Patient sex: F
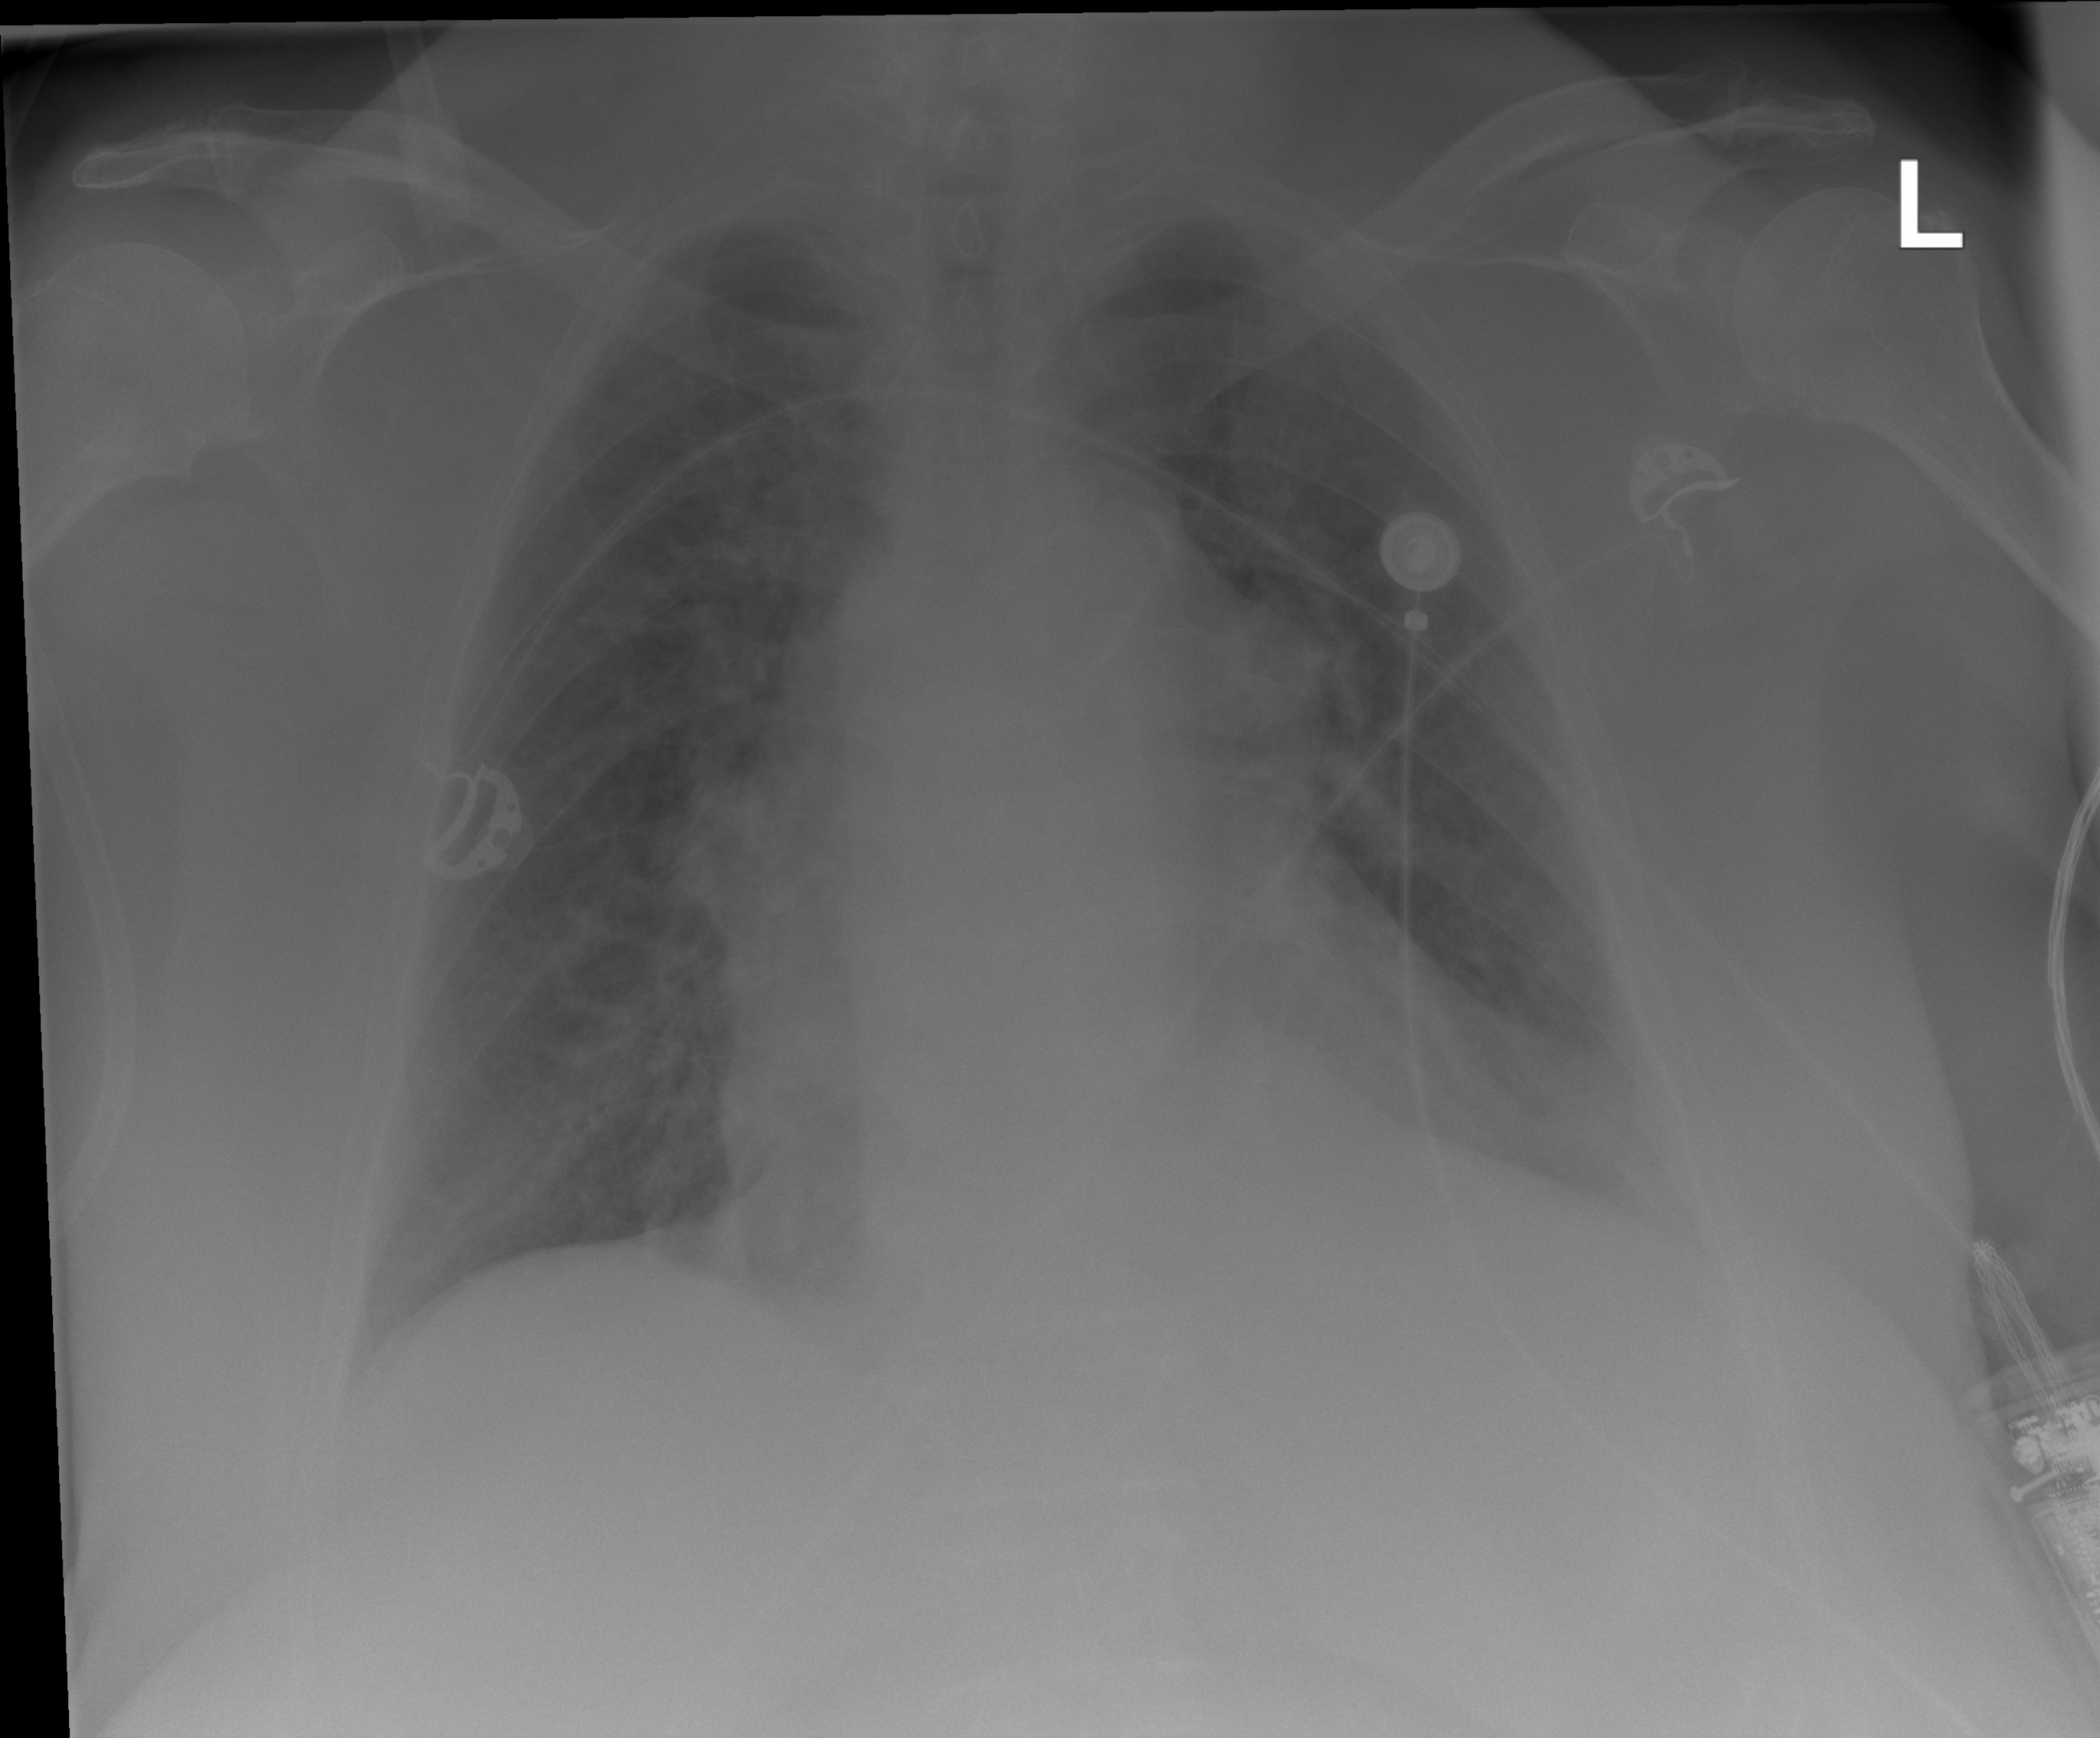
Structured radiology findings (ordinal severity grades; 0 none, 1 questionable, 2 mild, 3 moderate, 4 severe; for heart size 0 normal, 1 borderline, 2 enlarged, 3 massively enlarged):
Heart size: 2
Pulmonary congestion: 2
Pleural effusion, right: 0
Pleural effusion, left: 0
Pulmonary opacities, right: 2
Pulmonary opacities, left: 2
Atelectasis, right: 0
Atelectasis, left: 2